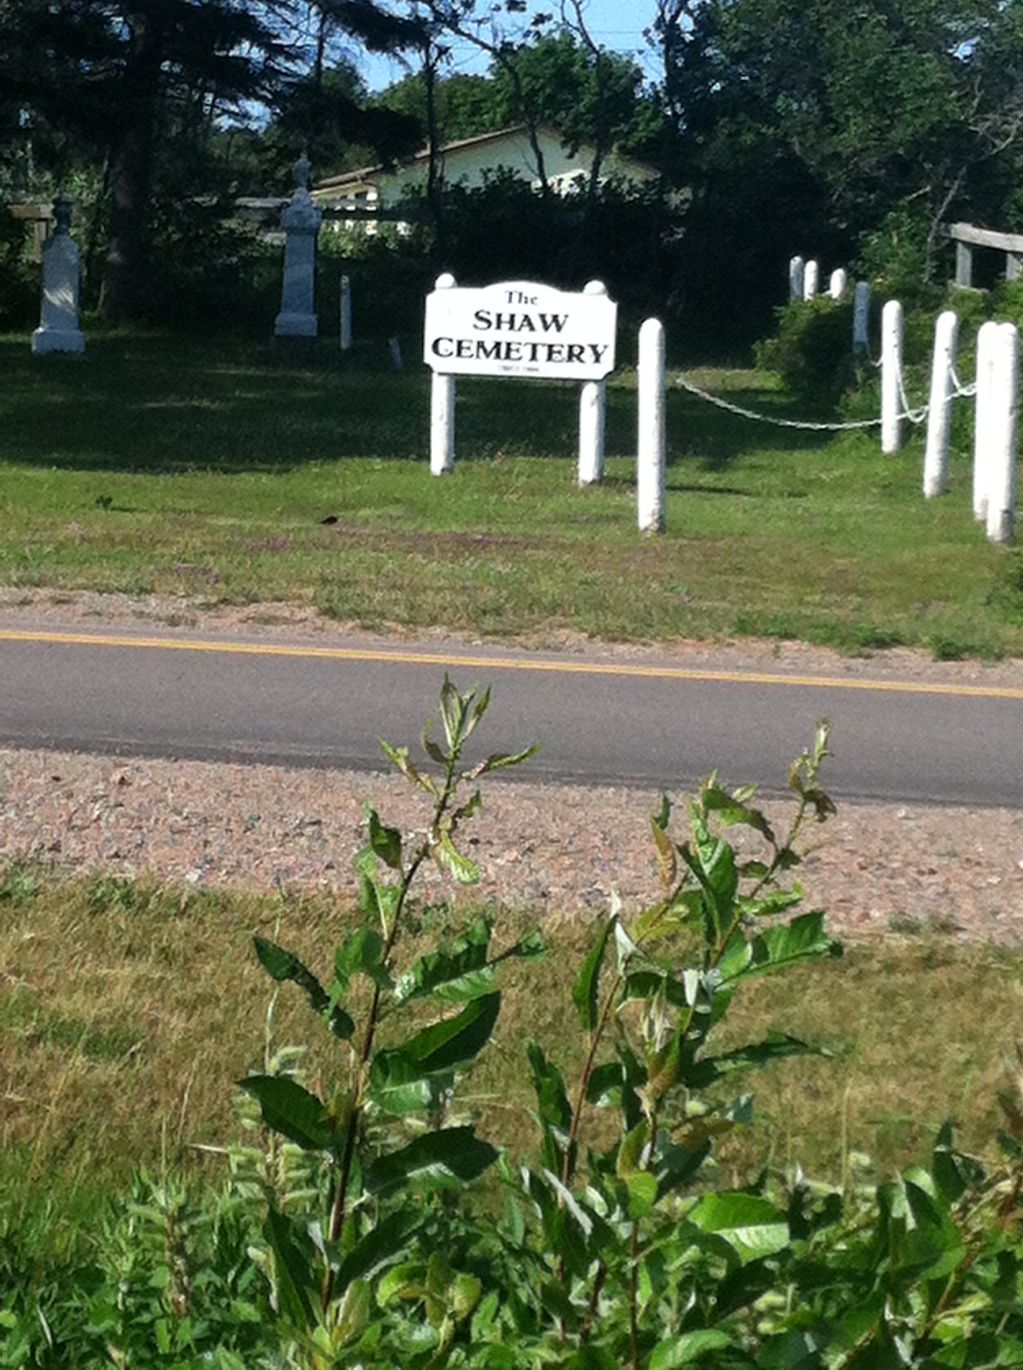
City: charlottetown